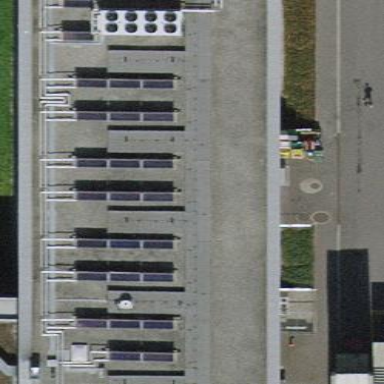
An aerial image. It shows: Solar power generator on the roof. It is solar thermal collector.